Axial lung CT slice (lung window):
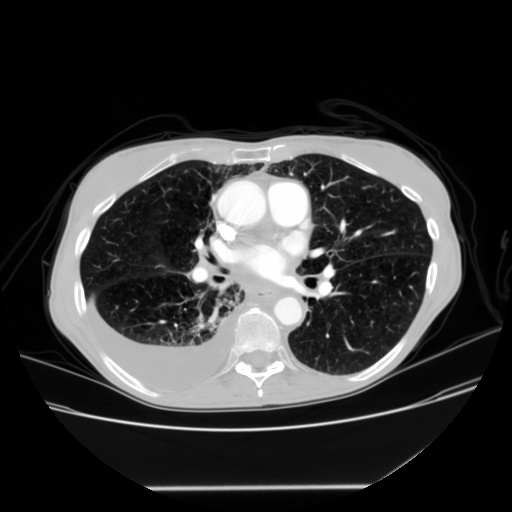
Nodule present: no